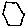
Label: hexagon